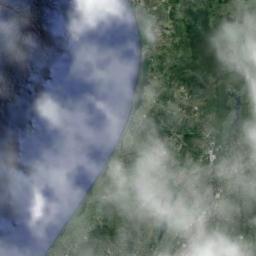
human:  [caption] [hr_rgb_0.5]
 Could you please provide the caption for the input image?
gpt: Light white clouds floating on green land and blue sea .

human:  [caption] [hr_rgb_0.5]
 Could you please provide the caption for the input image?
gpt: The stratus clouds are located above the sea and the land covered by dense vegetation .

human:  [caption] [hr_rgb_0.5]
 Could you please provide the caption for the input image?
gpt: A large cloud of white clouds floated over the farmland .

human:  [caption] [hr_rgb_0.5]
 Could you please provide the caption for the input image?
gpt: The white cloud is above green land and blue sea .

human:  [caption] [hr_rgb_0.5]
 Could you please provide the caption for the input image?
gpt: Some pieces of sparse clouds over a green coast .